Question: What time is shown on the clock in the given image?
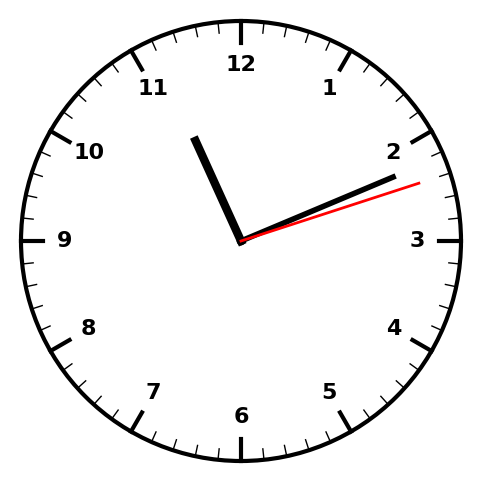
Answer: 11:11:12